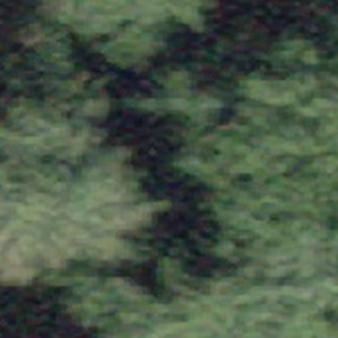
Label: other